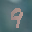
Label: 9